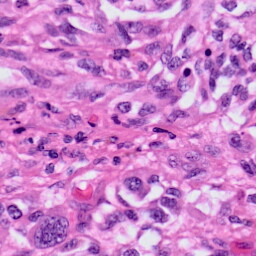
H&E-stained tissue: Skin